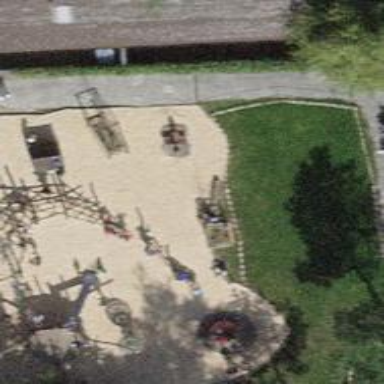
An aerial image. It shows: Playground with springy equipment.